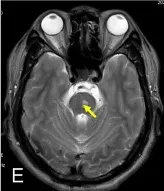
(A-G) show the MRI by a decreased signal on the T1 sequence and increased signal intensity on the T2/FLAIR sequance showed a of the bilateral basal, certain ovale, frontal lobe, and parietal lobe, and F shows increased signal on the T2 sequence showed a of ganglia cervical cord.
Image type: radiology (mri)